Question: Image is retrieved from the database, then created in the same folder from
this code
'''
with open(self.filename, 'wb') as output_file:
output_file.write(self.ablob)
'''
then only I can get access to that image.
I cannot directly get the image from the database and display it.
When I click on button with then the Image column with should display the image directly from the database without first being created in the same folder.
---
main.py file
'''
from kivy.app import App
import sqlite3
import os.path
from kivy.uix.boxlayout import BoxLayout
class Database(BoxLayout):
def __init__(self,**kwargs):
super(Database,self).__init__(**kwargs)
self.cols = 2
def on_release(self):
try:
self.conn = sqlite3.connect('test.db')
print "done"
self.sql = '''create table if not exists sample(
ID INTEGER PRIMARY KEY AUTOINCREMENT,
PICTURE BLOB,
TYPE TEXT,
FILE_NAME TEXT);'''
try:
self.conn.execute(self.sql)
print "created table"
except:
print "already there"
except:
print"fail"
def insert_picture(self,conn, picture_file):
with open(picture_file, 'rb') as input_file:
ablob = input_file.read()
base=os.path.basename(picture_file)
afile, ext = os.path.splitext(base)
sql = '''INSERT INTO sample
(PICTURE, TYPE, FILE_NAME)
VALUES(?, ?, ?);'''
conn.execute(sql,[sqlite3.Binary(ablob), ext, afile])
print "added picture"
self.conn.commit()
def on_picture_insert(self):
self.picture_file = './pictures/team.jpg'
self.insert_picture(self.conn,self.picture_file)
def extract_picture(self,cursor, picture_id):
self.sql1 = "SELECT PICTURE, TYPE, FILE_NAME FROM sample WHERE id = :id"
self.param = {'id': picture_id}
for r in self.conn.execute(self.sql1,self.param):
self.filename = r[2]+r[1]
self.ablob = r[0]
with open(self.filename, 'wb') as output_file:
output_file.write(self.ablob)
return self.filename
def on_show_picture(self):
self.cur = self.conn.cursor()
self.filename = self.extract_picture(self.cur, 1)
self.lista = []
self.p = self.conn.execute("select FILE_NAME,TYPE from sample")
for r in self.p:
for i in r:
self.lista.append(str(i))
self.ids.label_picture.text = str(self.lista)
print self.ids.label_picture.text
class mainApp(App):
def build(self):
return Database()
if __name__ == '__main__':
mainApp().run()
'''
---
main.kv file
'''
<Database>:
BoxLayout:
orientation: 'vertical'
Button:
size_hint: 1,.2
text: "Connect to Databse"
on_release: root.on_release()
GridLayout:
cols: 2
Button:
text: "Add picture"
on_release: root.on_picture_insert()
Button:
id: display_picture
text: "Show Picture and display names"
on_release: root.on_show_picture()
Label:
id: label_picture
text: "Picture Name"
Image:
id: image
source: "team.jpg"
'''
---
Desired output after click on button (Show picture and display names)

The main thing is that, what would be the image source if the image is accessed directly from the database?
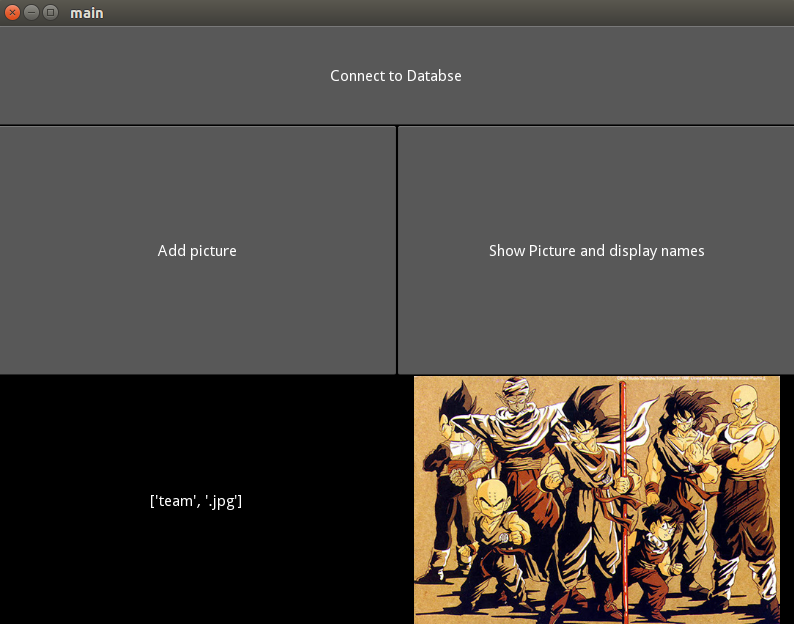
Answer: well you can try sth like : (may help you figure out a better way)
'''
from kivy.core.image import Image as CoreImage
from kivy.uix.image import Image
import sqlite3 as lite
import io
# load an image from db , CREATE TABLE Images(Id INTEGER PRIMARY KEY, Data BLOB); > this was the db created ...
con = lite.connect('images.db') # assume images.db is an sqlite3 db
with con:
cur = con.cursor()
cur.execute("SELECT Data FROM Images;") # png is the image extension
blob_data = cur.fetchone()[0] # fetching one image data only
# load image from memory , as in http://kivy.org/docs/api-kivy.core.image.html#in-memory-image-loading
data = io.BytesIO(blob_data)
im = CoreImage(data, ext="png")
# using im, as a texture for an Image , for example:
class LoadedImage(Image):
def __init__(self, **kwargs):
super(LoadedImage, self).__init__(**kwargs)
self.texture = im.texture # using the texture
'''